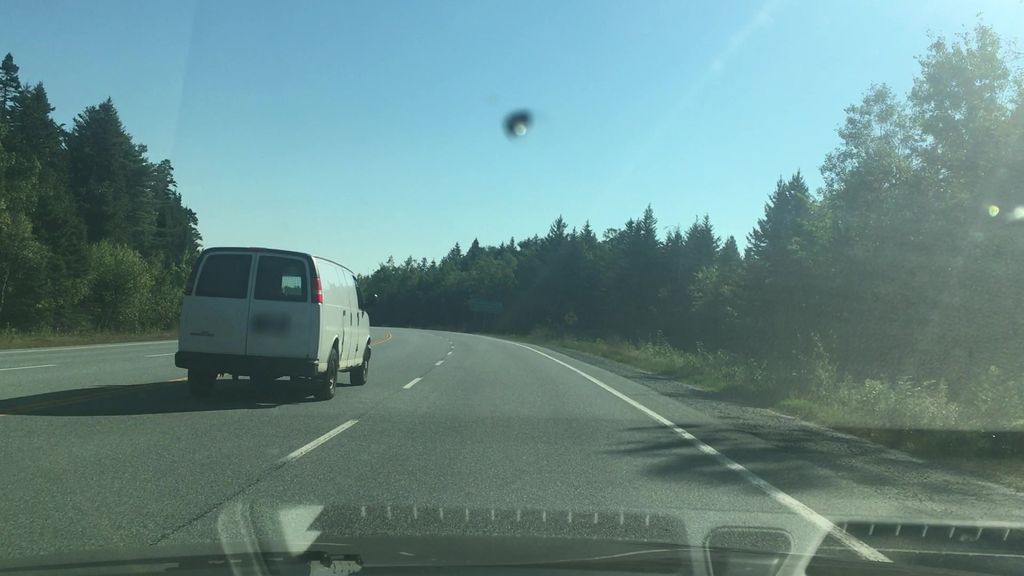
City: halifax